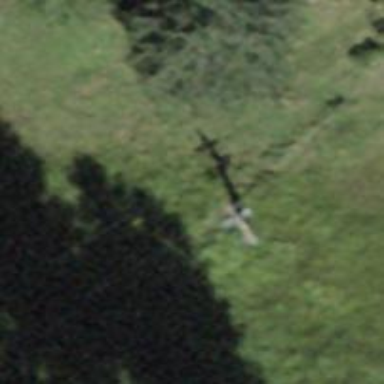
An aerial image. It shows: Pylon for aerialway.